Interaction volume radius: 10 \u00c5
Interaction volume height: 15 \u00c5
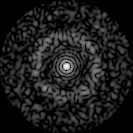
Disorder parameter: 0.8431